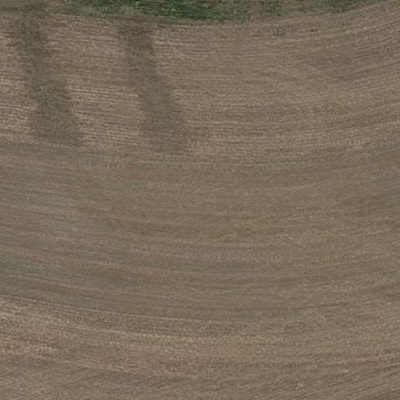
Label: Field